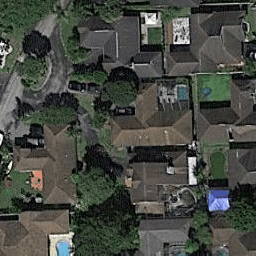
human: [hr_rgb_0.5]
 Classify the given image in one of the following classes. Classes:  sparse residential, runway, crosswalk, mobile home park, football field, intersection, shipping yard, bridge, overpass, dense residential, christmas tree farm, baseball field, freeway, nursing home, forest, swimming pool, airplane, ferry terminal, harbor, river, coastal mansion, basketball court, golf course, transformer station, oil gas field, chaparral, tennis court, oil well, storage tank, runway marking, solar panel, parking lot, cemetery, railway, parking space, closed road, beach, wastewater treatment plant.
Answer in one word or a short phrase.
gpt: dense residential